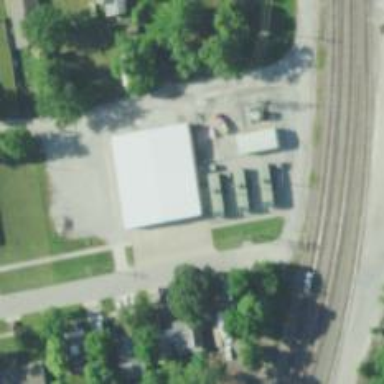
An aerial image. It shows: Generator for power supply.